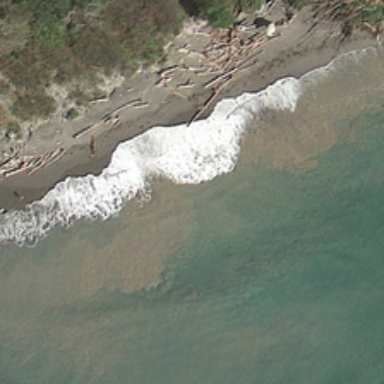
A piece of green ocean is next to yellow beach and near many green plants .